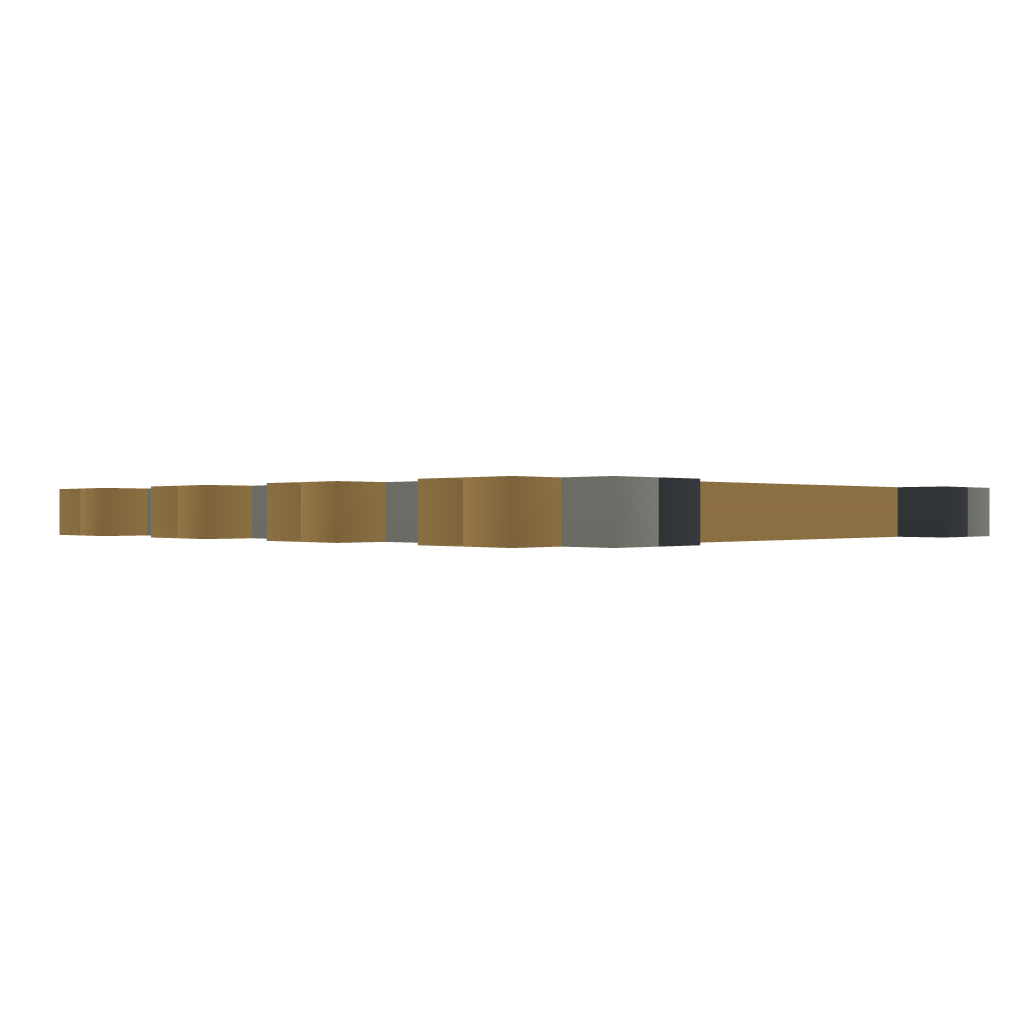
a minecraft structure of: Dectector Rail